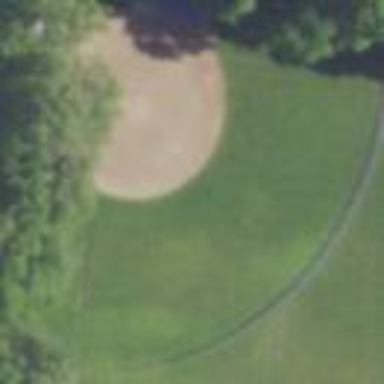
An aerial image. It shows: Baseball pitch for leisure land activities.